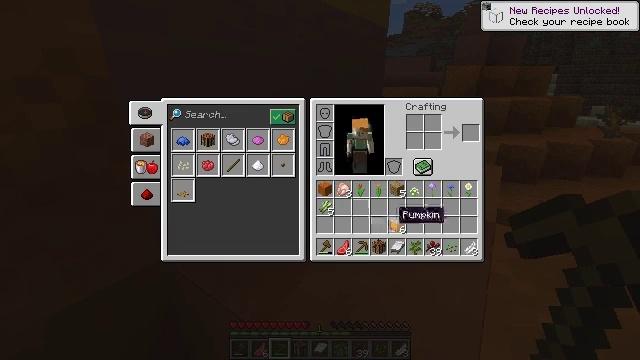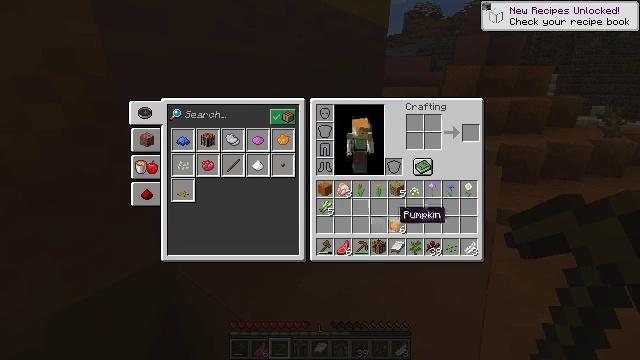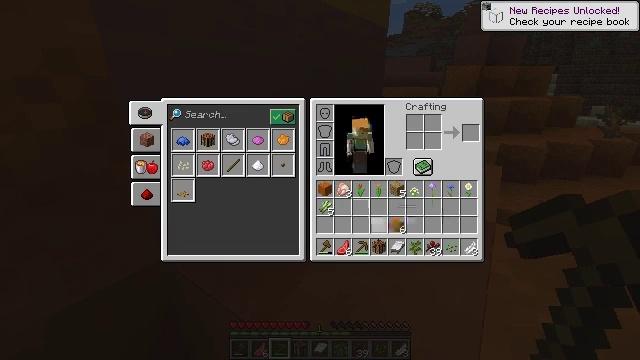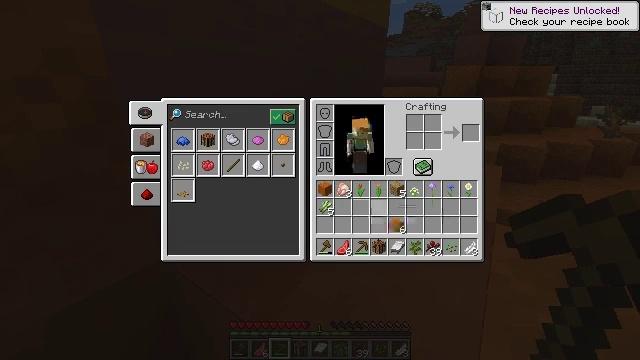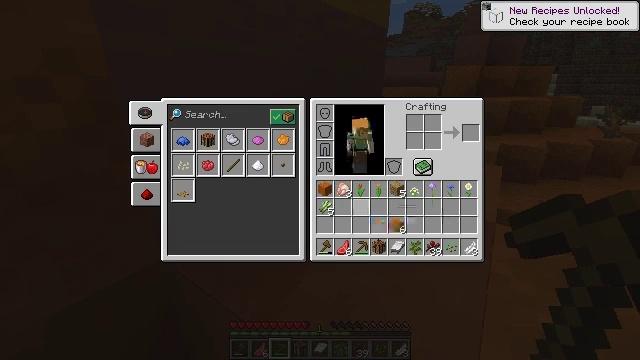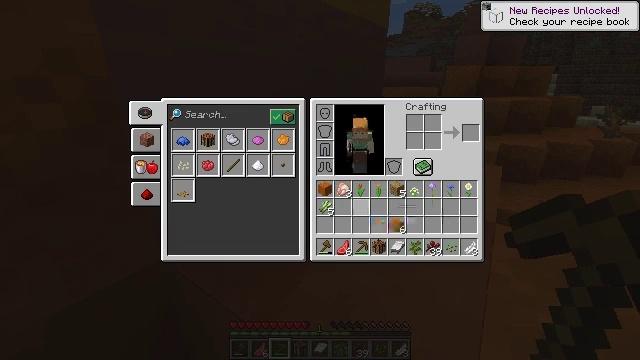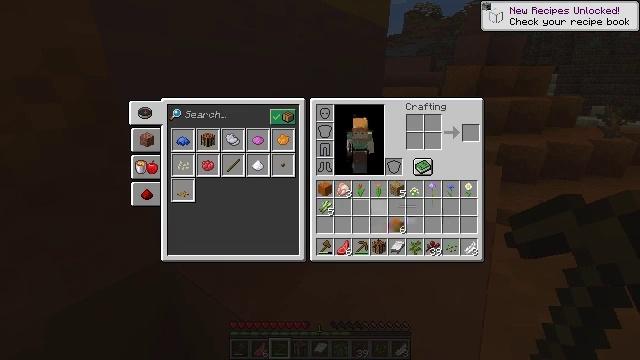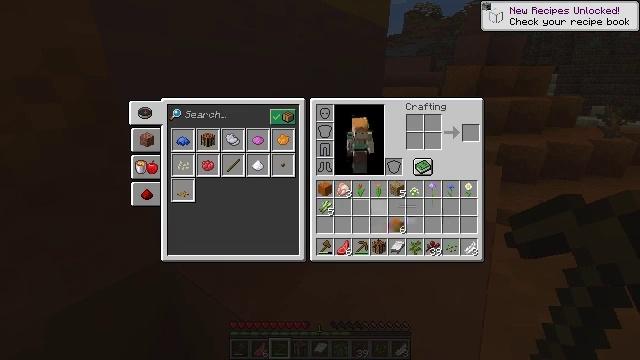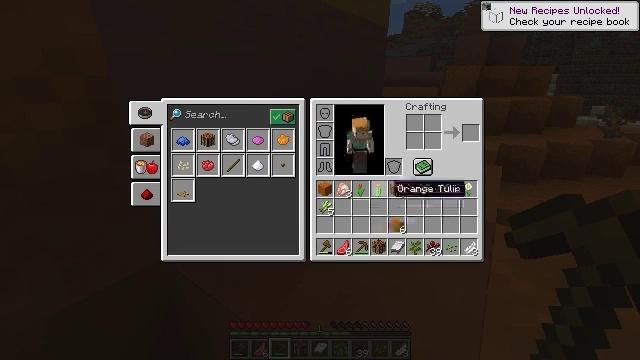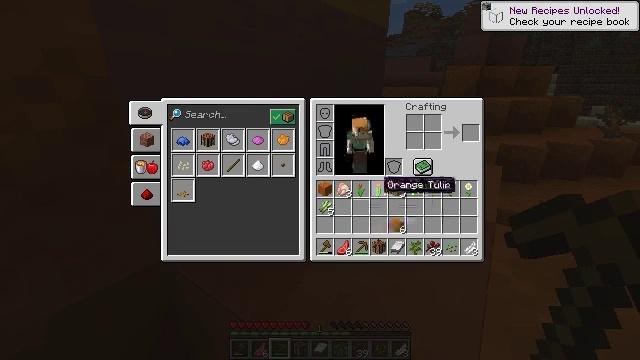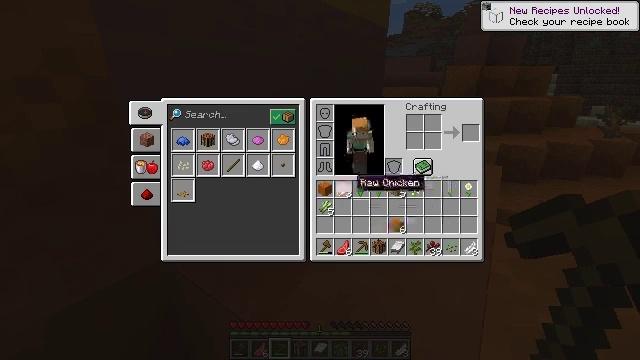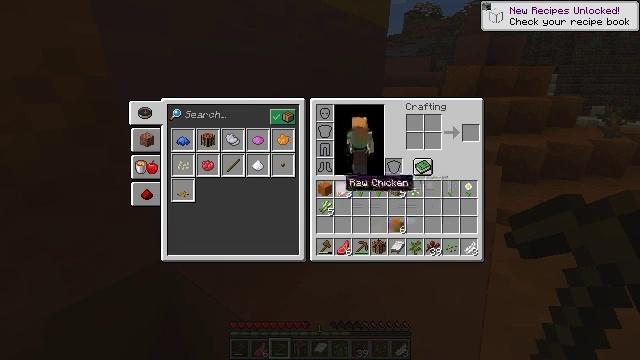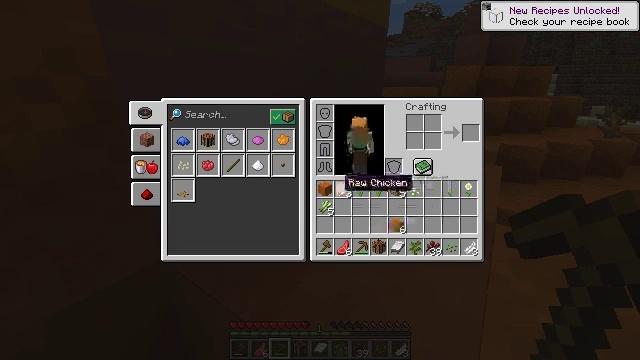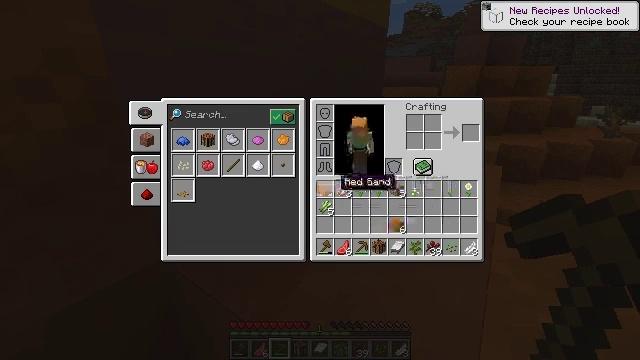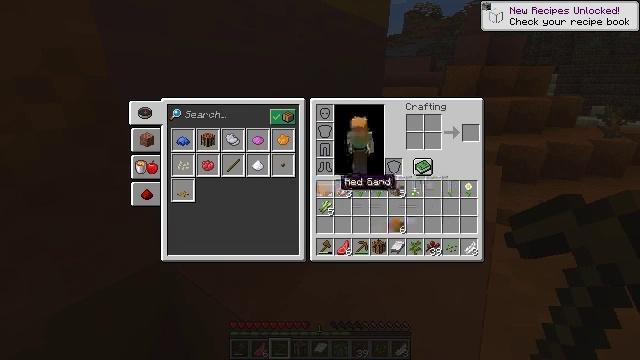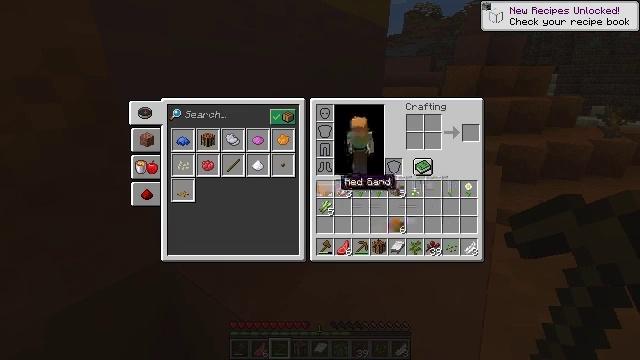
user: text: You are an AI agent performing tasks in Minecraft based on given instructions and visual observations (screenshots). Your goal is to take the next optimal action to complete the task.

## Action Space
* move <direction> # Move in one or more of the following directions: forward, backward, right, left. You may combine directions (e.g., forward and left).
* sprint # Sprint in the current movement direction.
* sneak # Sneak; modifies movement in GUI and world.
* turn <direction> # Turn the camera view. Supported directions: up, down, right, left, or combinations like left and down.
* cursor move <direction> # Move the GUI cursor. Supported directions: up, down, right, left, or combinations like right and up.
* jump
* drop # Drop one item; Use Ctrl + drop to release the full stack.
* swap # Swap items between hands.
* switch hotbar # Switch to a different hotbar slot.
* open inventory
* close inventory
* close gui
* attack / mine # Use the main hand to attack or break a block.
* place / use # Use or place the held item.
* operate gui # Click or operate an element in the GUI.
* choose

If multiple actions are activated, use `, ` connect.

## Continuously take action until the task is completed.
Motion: motion action
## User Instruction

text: Harvest yellow terracotta for crafting.
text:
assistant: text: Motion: no_op
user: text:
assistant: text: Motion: no_op
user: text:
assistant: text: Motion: cursor move left and up
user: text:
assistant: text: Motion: cursor move left and up
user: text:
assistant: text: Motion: no_op
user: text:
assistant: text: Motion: cursor move right
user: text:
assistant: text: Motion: cursor move right
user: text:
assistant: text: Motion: no_op
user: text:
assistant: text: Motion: cursor move left
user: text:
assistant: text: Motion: cursor move left
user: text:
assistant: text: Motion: cursor move left
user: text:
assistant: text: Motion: no_op
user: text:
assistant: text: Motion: no_op
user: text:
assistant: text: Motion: no_op
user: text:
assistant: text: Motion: no_op
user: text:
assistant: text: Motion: no_op
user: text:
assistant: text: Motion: no_op
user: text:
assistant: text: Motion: no_op
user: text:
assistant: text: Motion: no_op
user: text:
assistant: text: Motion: no_op
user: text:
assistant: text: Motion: no_op
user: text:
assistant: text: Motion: no_op
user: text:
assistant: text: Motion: no_op
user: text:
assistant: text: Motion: no_op
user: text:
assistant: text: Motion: no_op
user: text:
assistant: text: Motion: close inventory
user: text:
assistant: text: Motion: close inventory
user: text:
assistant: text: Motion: close inventory
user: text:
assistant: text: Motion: turn right, jump, close inventory
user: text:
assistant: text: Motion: turn right, jump